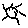
Label: sun